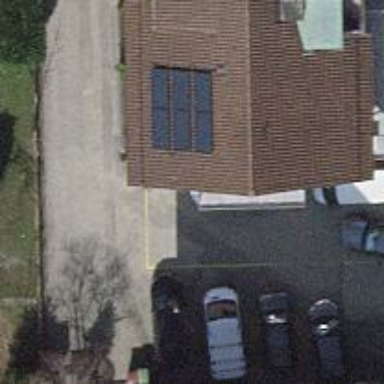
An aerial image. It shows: Alleyway designated as service road.